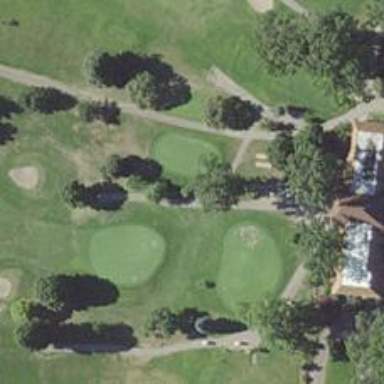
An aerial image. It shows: Path for golf carts.